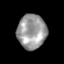
Tissue: skin
Cell type: Epithelial cells
Senescence score: 0.242
Nuclear area (px): 977
Mean DAPI intensity: 154.716